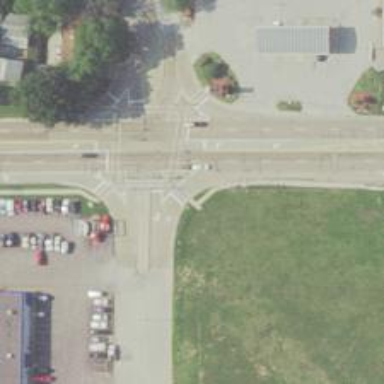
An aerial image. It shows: Footway on traffic island with asphalt surface.